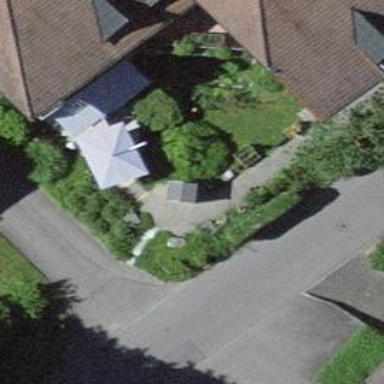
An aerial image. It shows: Public bookcase.